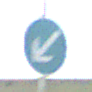
Verkehrszeichen: VorgeschriebeneVorbeifahrtLinks
Umgebung: Outdoor, Nature
Tageszeit: Night
Wetter: Clear
Licht: Natural
Jahreszeit: NotSpecified
Kontrast: HighContrast